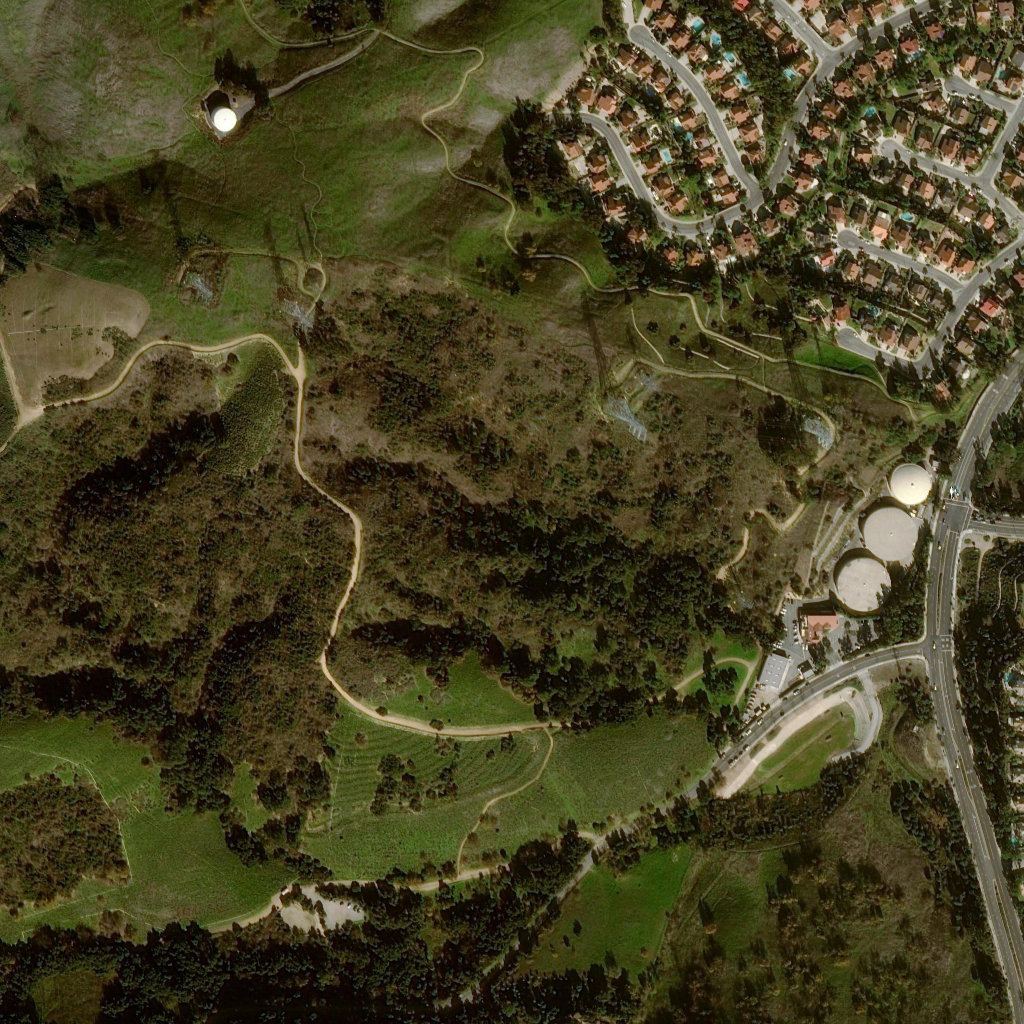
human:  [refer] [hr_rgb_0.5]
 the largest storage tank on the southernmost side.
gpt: <box>[[81, 53, 87, 60, 0]]</box>